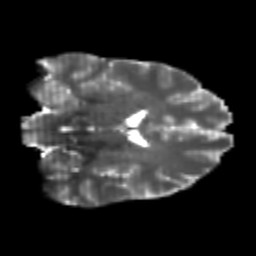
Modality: T2w
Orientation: coronal
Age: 25
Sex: male
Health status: healthy
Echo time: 0.074 s